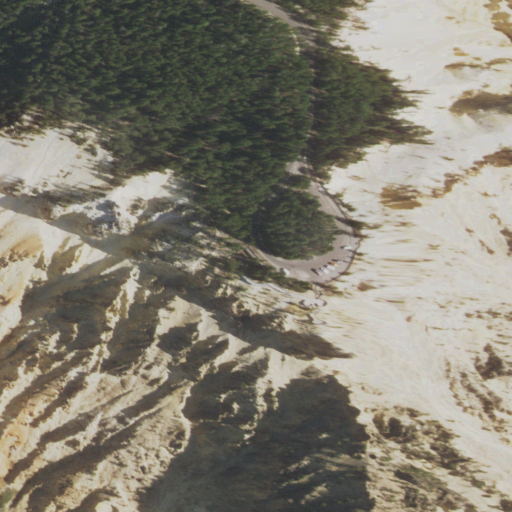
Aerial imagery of cliff(s) in Wyoming named Inspiration Point containing barren land, evergreen forest, shrub, and grassland